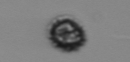
Label: Pseudochattonella_farcimen